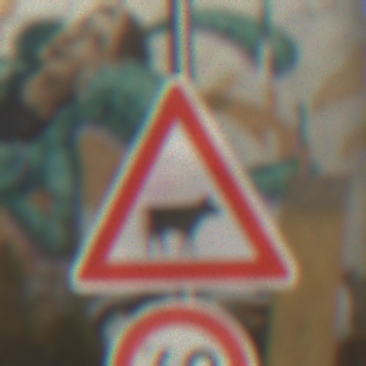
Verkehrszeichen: ViehtriebLinks
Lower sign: Geschwindigkeit60
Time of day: MorningAfternoon
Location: Outdoor (Urban)
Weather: PartlyCloudy
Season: NotSpecified
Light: Natural